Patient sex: M
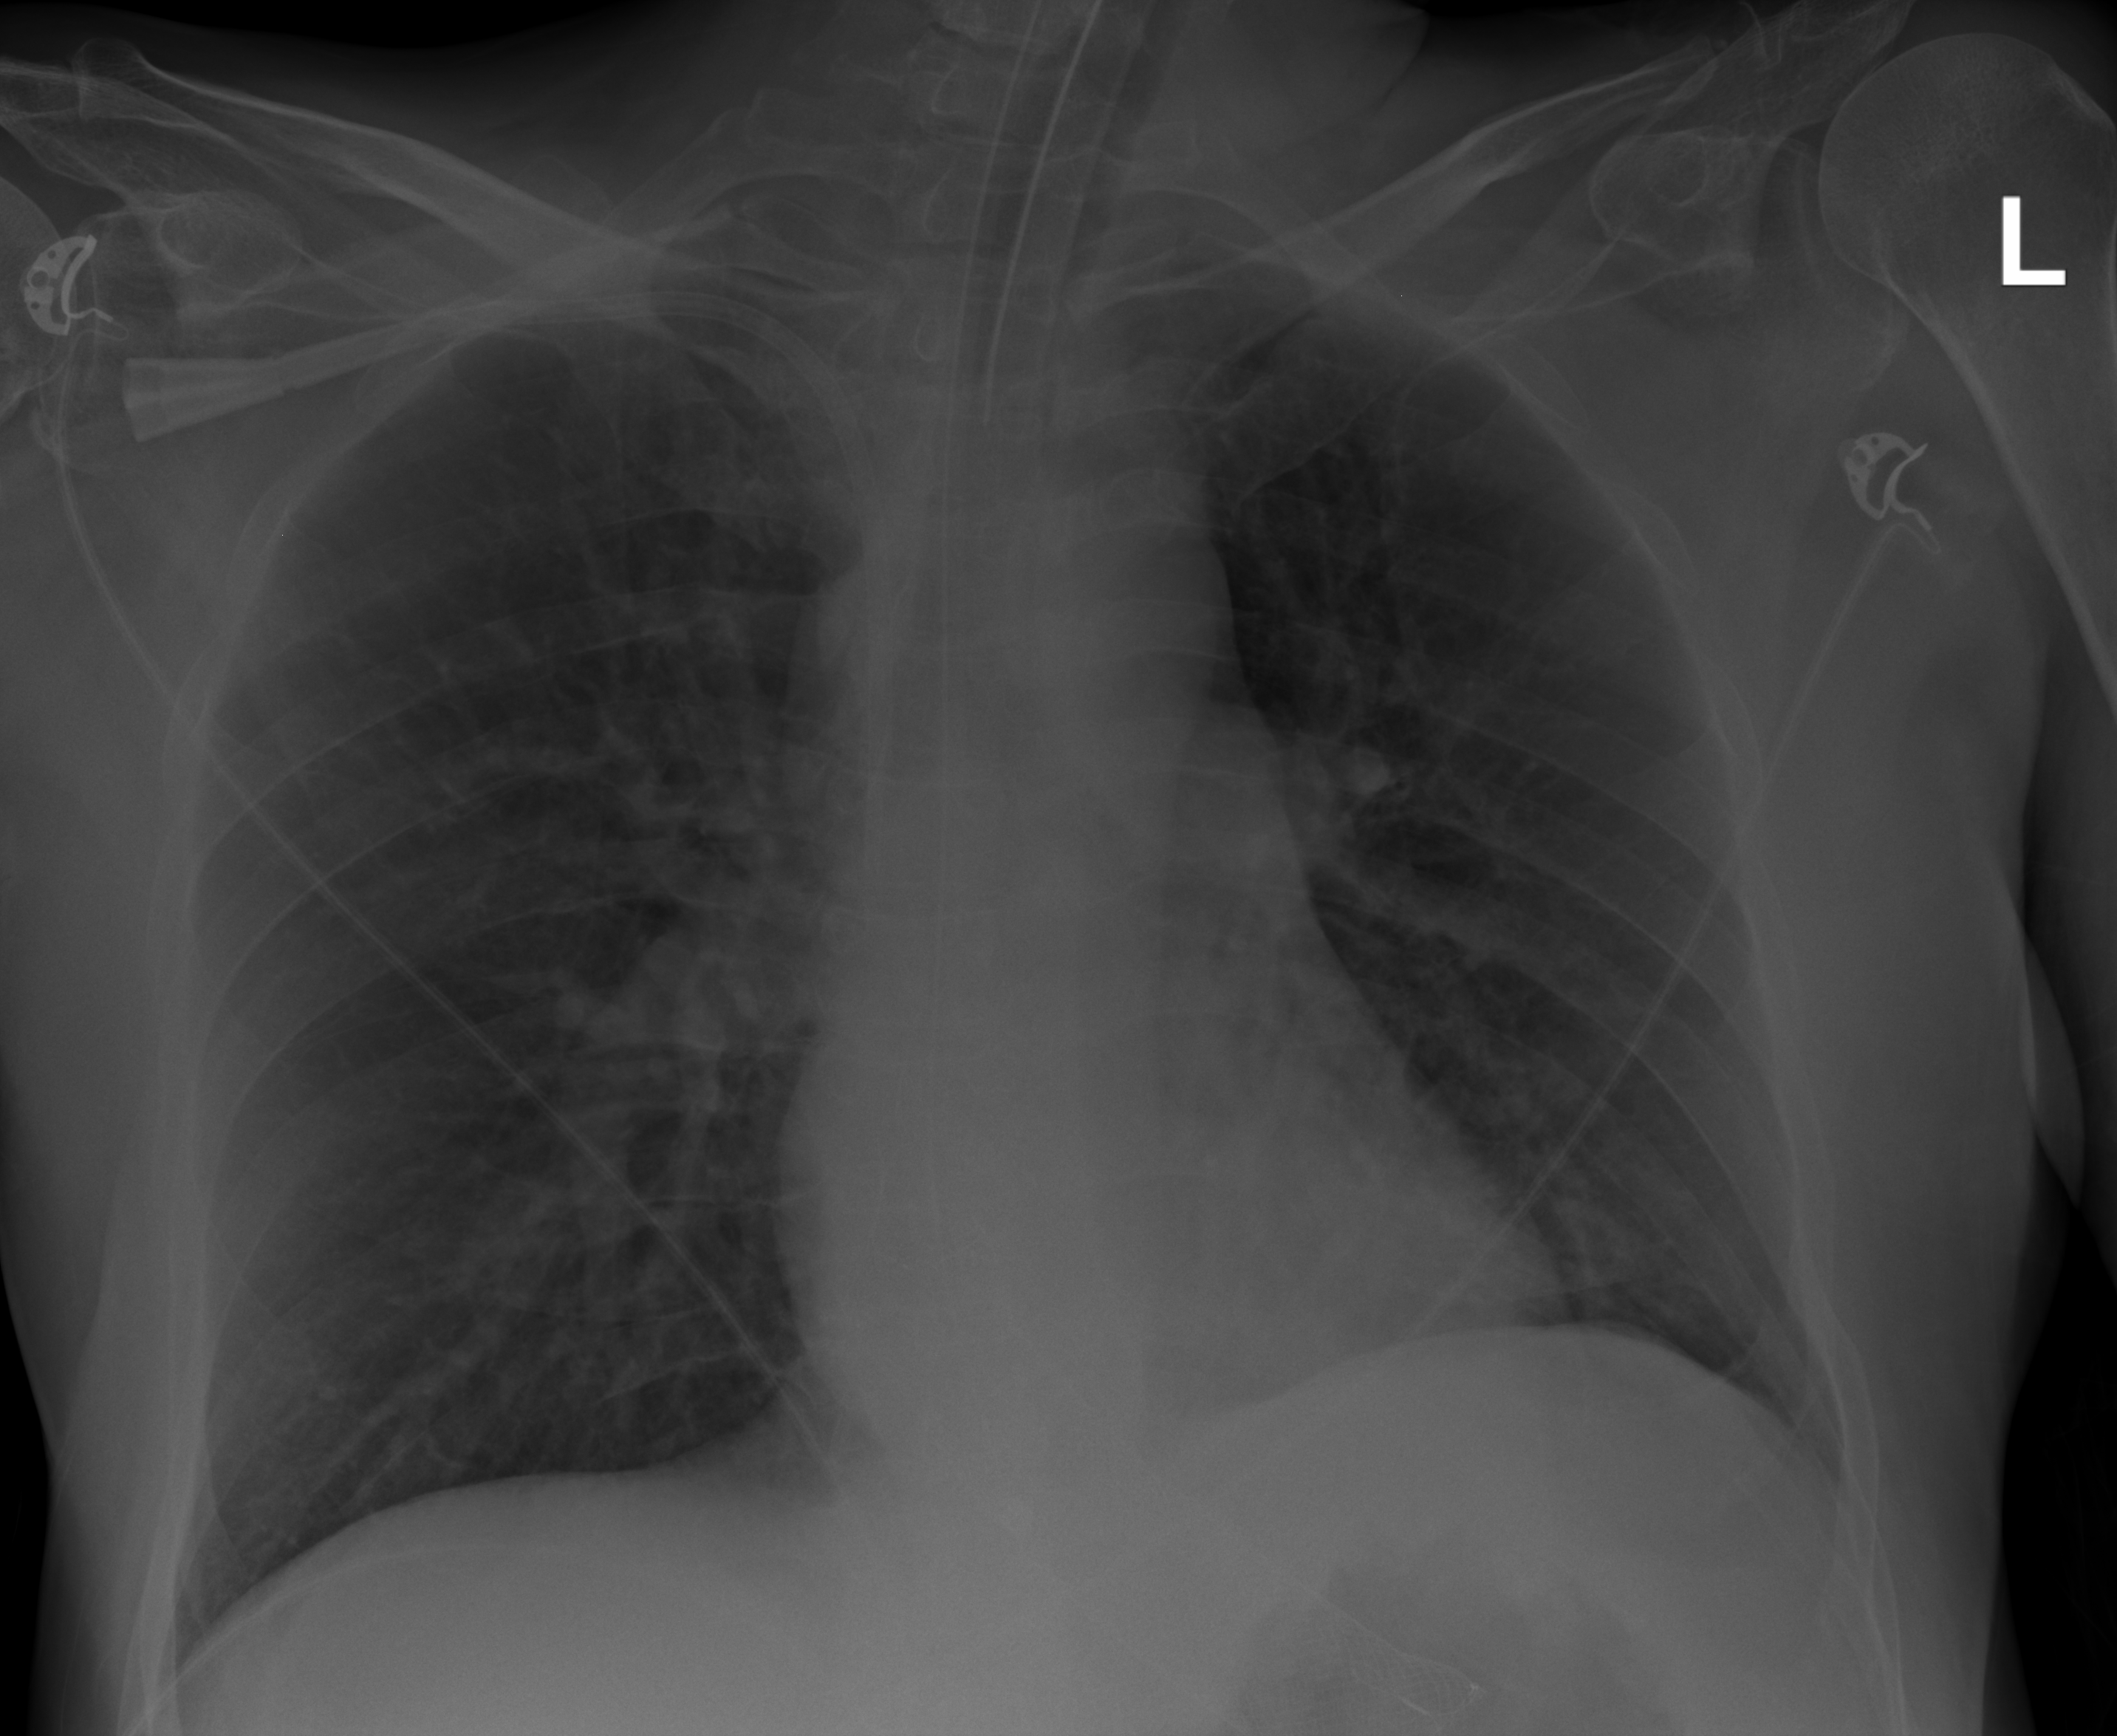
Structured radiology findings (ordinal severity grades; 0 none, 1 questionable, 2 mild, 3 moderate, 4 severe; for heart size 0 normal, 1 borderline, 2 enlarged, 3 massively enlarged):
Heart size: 0
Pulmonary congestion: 0
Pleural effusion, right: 0
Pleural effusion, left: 2
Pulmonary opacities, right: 0
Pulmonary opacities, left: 0
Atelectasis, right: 0
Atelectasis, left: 2